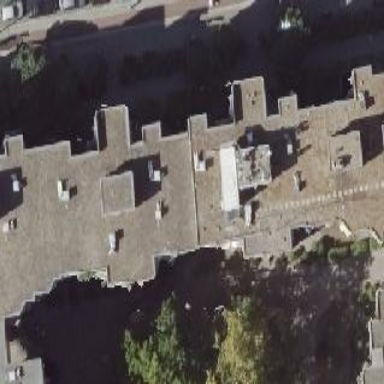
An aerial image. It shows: Grey apartment building with flat roof. The roof is dark grey in color.